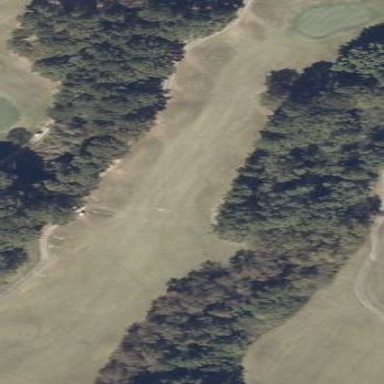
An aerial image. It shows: Grassy fairway on golf course.